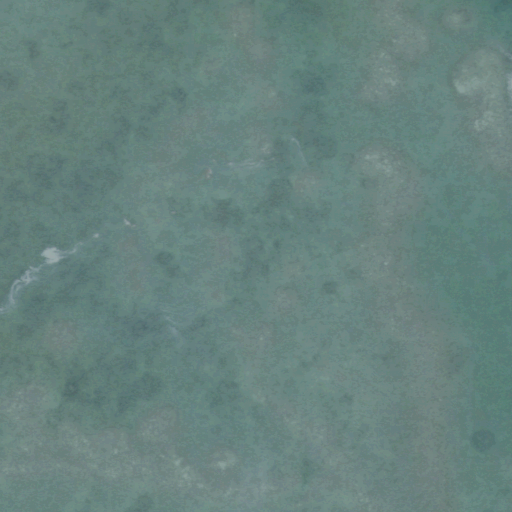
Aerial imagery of island in Florida named Crane Key Mangrove containing only open water